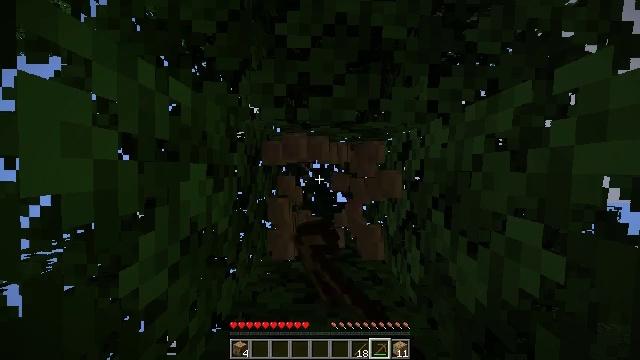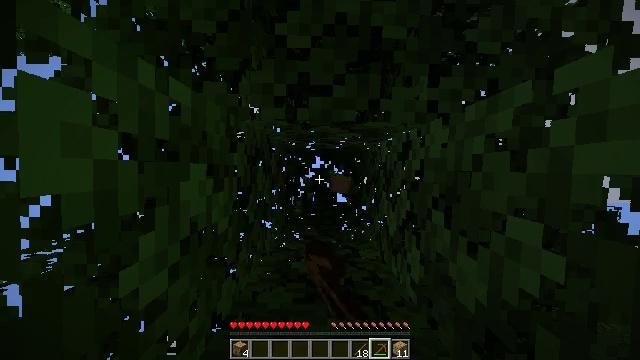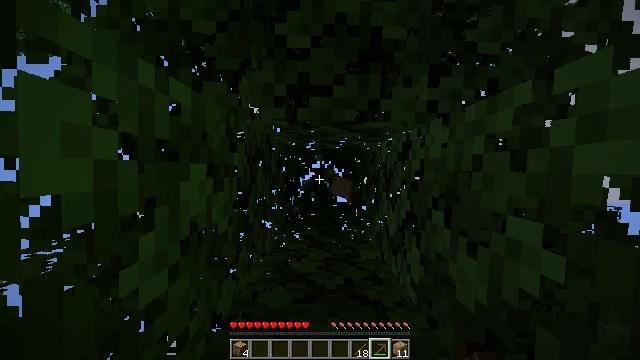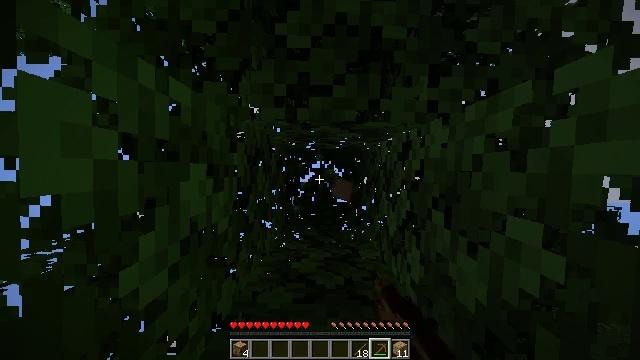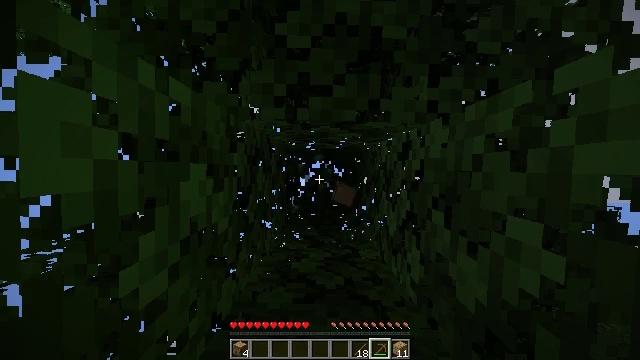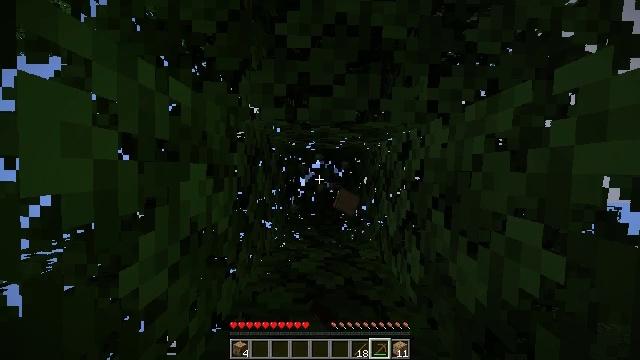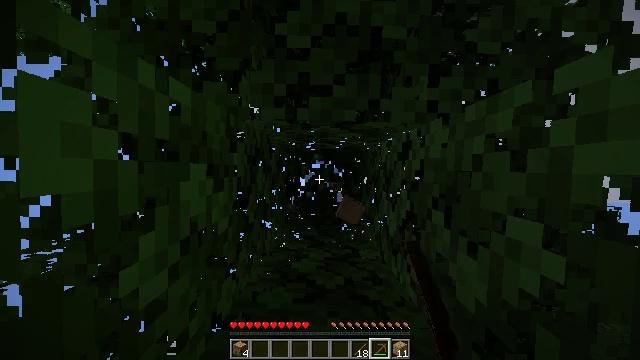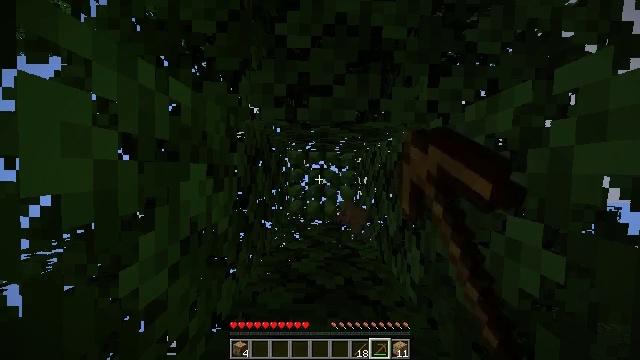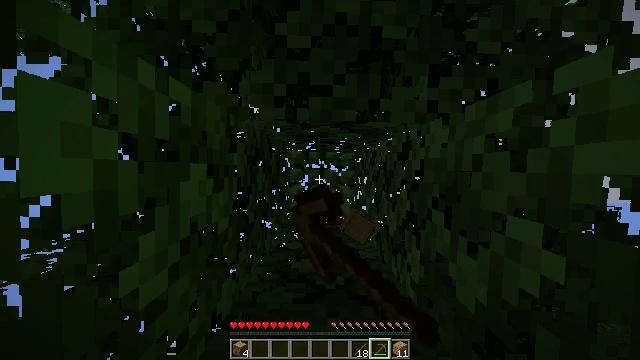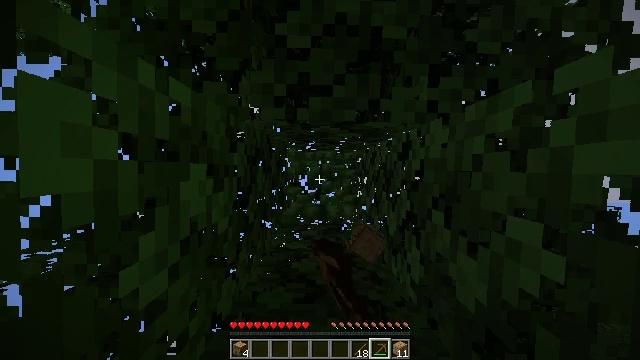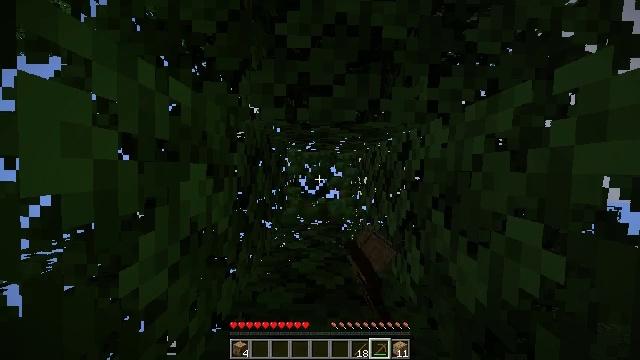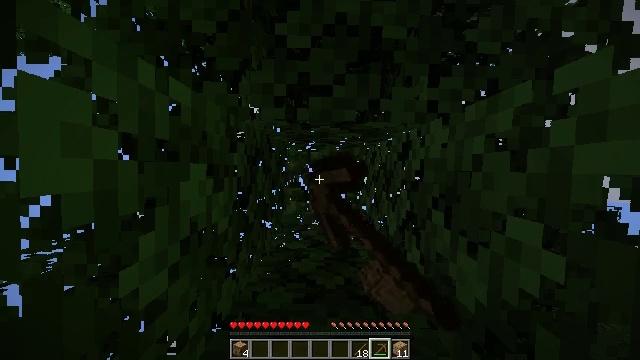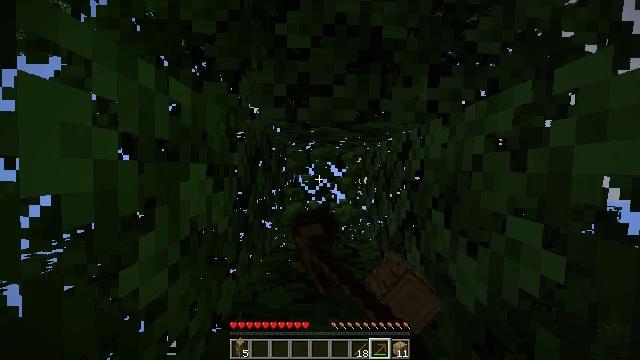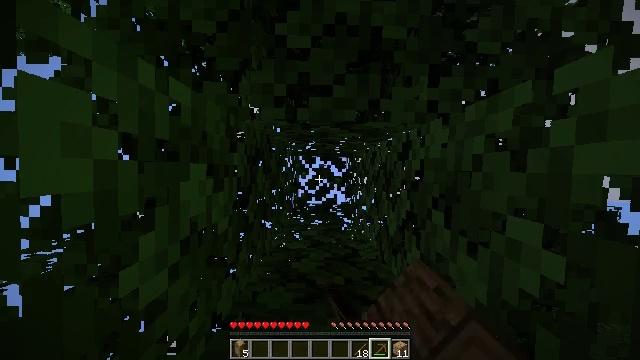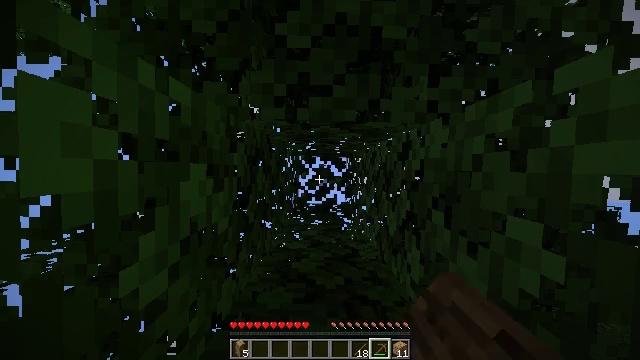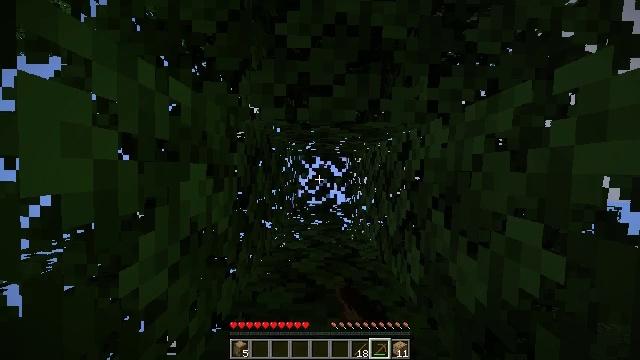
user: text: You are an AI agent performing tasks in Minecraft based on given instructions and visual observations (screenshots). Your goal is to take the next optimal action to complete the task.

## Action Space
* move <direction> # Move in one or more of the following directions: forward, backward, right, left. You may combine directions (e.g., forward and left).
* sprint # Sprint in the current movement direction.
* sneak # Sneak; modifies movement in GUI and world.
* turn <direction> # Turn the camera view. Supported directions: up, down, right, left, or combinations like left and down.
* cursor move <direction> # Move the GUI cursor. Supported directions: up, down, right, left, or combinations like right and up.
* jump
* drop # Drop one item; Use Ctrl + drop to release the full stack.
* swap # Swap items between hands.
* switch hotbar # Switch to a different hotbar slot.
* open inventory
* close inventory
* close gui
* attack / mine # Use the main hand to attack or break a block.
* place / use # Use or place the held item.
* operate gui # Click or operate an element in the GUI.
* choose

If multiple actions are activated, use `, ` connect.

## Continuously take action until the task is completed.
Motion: motion action
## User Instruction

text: Remove oak leaves from branches.
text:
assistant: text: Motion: attack / mine
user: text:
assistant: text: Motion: attack / mine
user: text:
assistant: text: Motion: attack / mine
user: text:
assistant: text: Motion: attack / mine
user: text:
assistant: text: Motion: attack / mine
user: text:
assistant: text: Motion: attack / mine
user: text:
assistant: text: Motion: attack / mine
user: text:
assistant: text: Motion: attack / mine
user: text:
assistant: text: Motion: attack / mine
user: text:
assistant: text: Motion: attack / mine
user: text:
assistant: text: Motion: attack / mine
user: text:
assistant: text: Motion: attack / mine
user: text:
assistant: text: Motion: attack / mine
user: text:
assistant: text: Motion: attack / mine
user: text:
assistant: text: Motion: attack / mine
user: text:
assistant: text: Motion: attack / mine
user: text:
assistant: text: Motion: attack / mine
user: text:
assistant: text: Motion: attack / mine
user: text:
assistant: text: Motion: attack / mine
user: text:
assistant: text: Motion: attack / mine
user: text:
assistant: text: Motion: attack / mine
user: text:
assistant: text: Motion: attack / mine
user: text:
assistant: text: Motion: turn right and down
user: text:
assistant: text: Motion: no_op